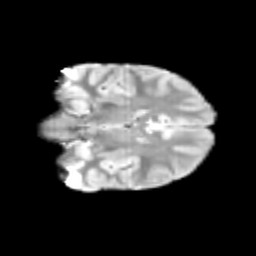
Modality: T2w
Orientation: coronal
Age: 10
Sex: female
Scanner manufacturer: siemens
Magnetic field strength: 3 T
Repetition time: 3.8 s
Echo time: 0.07 s